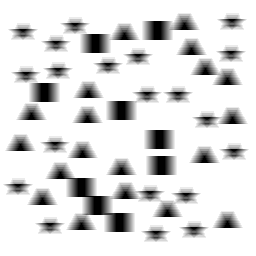
Squares: 9
Triangles: 19
Stars: 20
Total shapes: 48